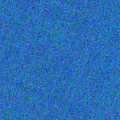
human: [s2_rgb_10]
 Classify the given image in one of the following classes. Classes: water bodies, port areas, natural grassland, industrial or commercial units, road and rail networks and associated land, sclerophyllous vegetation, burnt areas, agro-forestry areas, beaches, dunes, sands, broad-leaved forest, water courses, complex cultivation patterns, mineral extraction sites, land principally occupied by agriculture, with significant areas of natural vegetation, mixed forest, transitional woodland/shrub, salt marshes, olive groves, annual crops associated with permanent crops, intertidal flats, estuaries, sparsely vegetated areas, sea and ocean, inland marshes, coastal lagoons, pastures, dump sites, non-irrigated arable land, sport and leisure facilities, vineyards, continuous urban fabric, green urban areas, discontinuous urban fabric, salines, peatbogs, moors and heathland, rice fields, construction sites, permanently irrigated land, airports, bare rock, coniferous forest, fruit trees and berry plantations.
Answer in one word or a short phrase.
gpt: sea and ocean